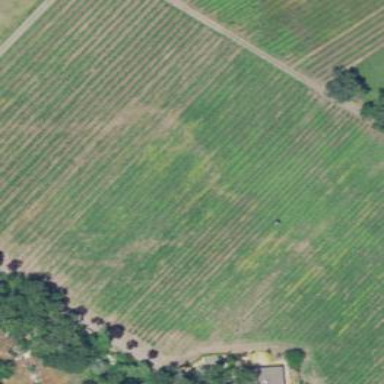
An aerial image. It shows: Vineyard with grape crops.